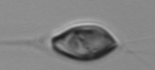
Label: Chrysochromulina